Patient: sex M, age 52
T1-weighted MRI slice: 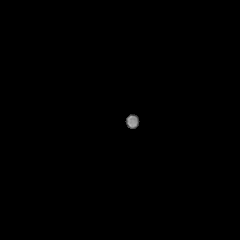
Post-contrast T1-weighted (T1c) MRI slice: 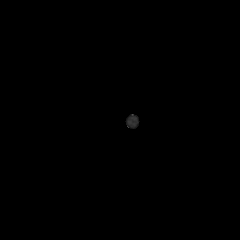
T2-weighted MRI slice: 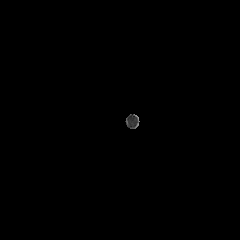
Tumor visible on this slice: no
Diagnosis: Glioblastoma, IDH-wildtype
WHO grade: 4